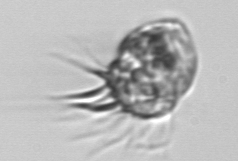
Label: Strombidium_morphotype1